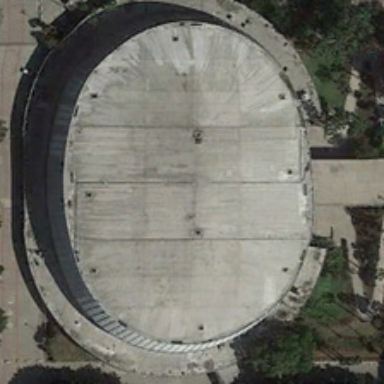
Some green trees are around an oval center building .